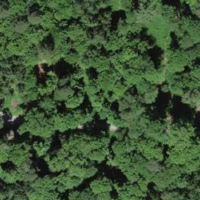
EUNIS habitat code: 41
Species observed at this site:
Fagus sylvatica
Ilex aquifolium